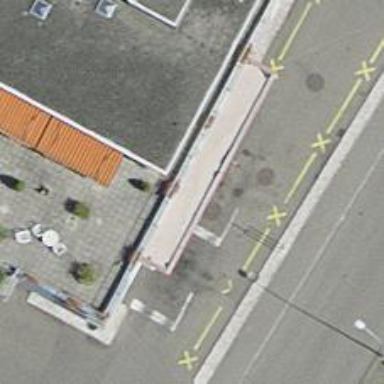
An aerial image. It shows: Fuel station.